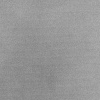
Atmospheric dust classification: dusty